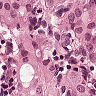
Metastatic tissue present: yes